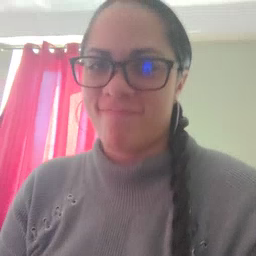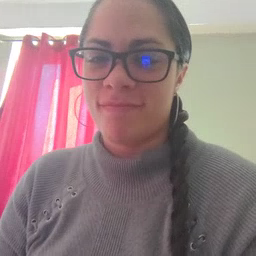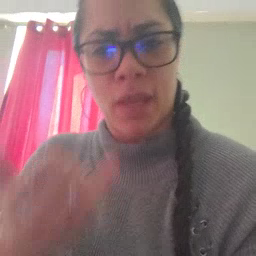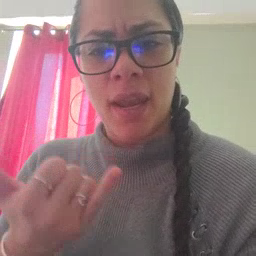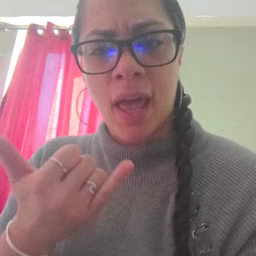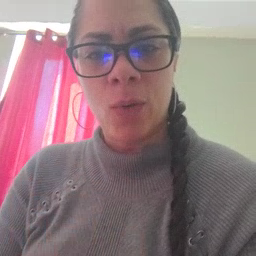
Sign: now